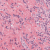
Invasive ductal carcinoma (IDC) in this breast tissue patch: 1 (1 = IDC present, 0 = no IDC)